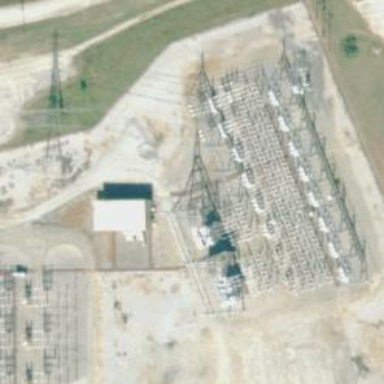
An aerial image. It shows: Switch used for power control.